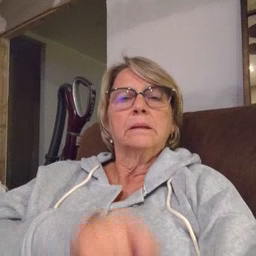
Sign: closet